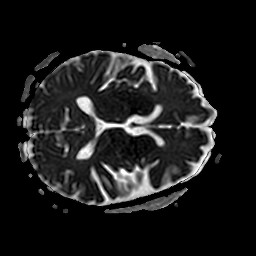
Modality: ADC
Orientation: axial
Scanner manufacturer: philips
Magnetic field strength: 3 T
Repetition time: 4.116 s
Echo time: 0.06134 s